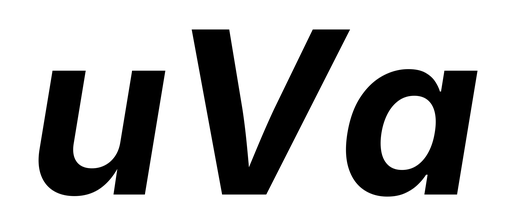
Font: Inter-Italic_Bold_Italic